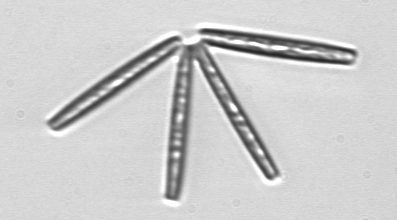
Label: Thalassionema